Для изучения свойств льда, в лаборатории собрали установку из блоков и нитей на штативе, к которым прикрепили четыре льдинки разной массы, поместив их в цилиндрический стакан с водой. Система пришла в равновесие, когда тяжёлые льдинки частично погрузились в воду, а самая лёгкая массой $m$ осталась висеть в воздухе (см. рисунок).  По ходу эксперимента, на льдинку, висящую в воздухе, направили луч лазера, и она стала плавиться. Талая вода при этом стекала в стакан. После сообщения льдинке количества теплоты $Q = 825~Дж$ уровень воды в стакане изменился на $\Delta h_{1} = 1~см$. После полного плавления висящей льдинки, изменение уровня по сравнению с первоначальным составило $\Delta h_{2}= 3~см$.
Увеличивается или уменьшается уровень воды в стакане?
Определите, чему равна площадь дна стакана.
В каком диапазоне изменялась сила натяжения нити, удерживающей льдинку массой $6m$? Считайте, что вплоть до полного плавления висящая льдинка $m$ оставалась на нити, не касаясь воды. Блоки и нити невесомы. Температура льда и воды в начале и во время эксперимента равнялась комнатной $t_{к} = 0^\circ С$. Плотность льда $\rho_{л} = 900~кг/м^{3}$, плотность воды $\rho = 1000~кг/м^{3}$. Удельная теплота плавления льда $\lambda = 330~кДж/кг$. Ускорение свободного падения $g = 10~м/с^{2}$.
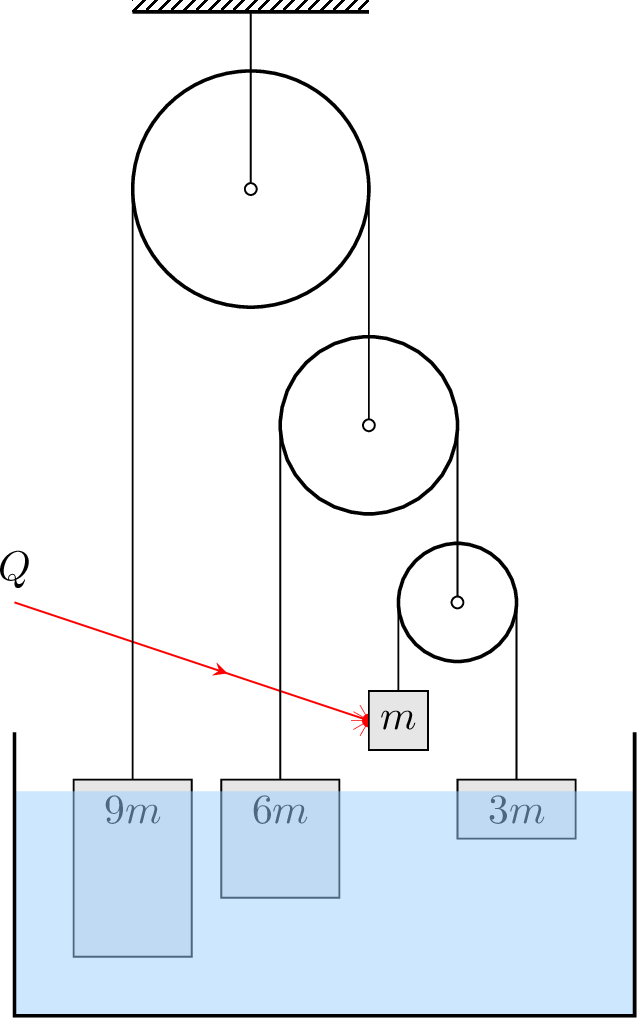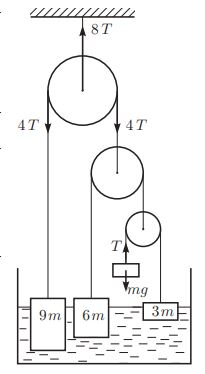
Увеличивается или уменьшается уровень воды в стакане?
Решение: Расставим силы натяжения нитей (см. рисунок).  Заметим, что из условия равновесия висящей льдинки: $$ T=mg. \qquad (1) $$ По мере уменьшения её массы пропорционально будет уменьшаться сила натяжения всех нитей в системе. Поэтому сила натяжения нити, удерживающей $6m$, изменяется от $0$ до $2mg$. Изменение уровня воды в стакане можно связать с изменением внешней силы, действующей на систему со стороны штатива. Найдём силу, действующую на дно стакана со стороны содержимого, двумя разными способами, с учётом того, что масса системы (льда, воды, блоков, нитей) при этом не изменяется: $1$. Как силу, обратную действующей по третьему закону Ньютона на содержимое со стороны дна, найденную из условия равновесия содержимого: $$ 8T+F_{на дно}=m_{системы}g, $$ что с учётом уравнения $(1)$ даст: $$ 8mg+F_{на дно}=m_{системы}g. $$ $2$. Как сумму реальных сил, с которыми содержимое действует на дно: $$ F_{на дно}=\rho ghS, $$ где $F_{на дно}$ — сила гидростатического давления (дна ничто не касается). После сообщения льдинке количества теплоты $Q$ её масса уменьшается на $\Delta m=Q/ \lambda$. Уравнения для новой силы, действующей на дно, примут вид: $$ 8(m-\Delta m)g+F_{на дно}^{*}=m_{системы}g, \\ F_{на дно}^{*}=\rho g S(h+\Delta h_{1}). $$ Приравнивая уравнения по массе всего содержимого, получим: $$ \rho g S\Delta h_{1}=8\Delta m \qquad (2) $$ или $\rho g S \Delta h_{1}=8Q/\lambda$, откуда находим площадь дна стакана: $$ S=\frac{8Q}{\Delta h_{1}\rho \lambda}=20~см^{2}. $$ Заметим, что знак $\Delta h_{1}$ положительный, следовательно, уровень поднимается. Из уравнения $(2)$ видно, что высота уровня будет линейно увеличиваться по мере уменьшения массы висящей льдинки. После полного плавления, система уравнений для силы на дно примет вид: $$ \left\{ \begin{array}{ll} F_{на~дно}^{**} = m_{системы}g \\ F_{на~дно}^{**} =\rho gS(h+\Delta h_{2}). \end{array} \right. $$ Откуда $\rho S\Delta h_{2}=8m$, и диапазон изменения силы натяжения нити, прикреплённой к $6m$, составит $0 < T < \rho g S \Delta h_{2}/4$, или $0 < T < 0.15~Н$.
Ответ: Знак $\Delta h_{1}$ положительный, следовательно, уровень поднимается.

Определите, чему равна площадь дна стакана.
Ответ: $$ S=\frac{8 Q}{\Delta h_{1} \rho \lambda}=20~см^{2} $$

В каком диапазоне изменялась сила натяжения нити, удерживающей льдинку массой $6m$?
Ответ: $$ 0 < T < 0.15~Н. $$
Темы:
T, Механика, Всероссийские, Блоки, Гидростатика